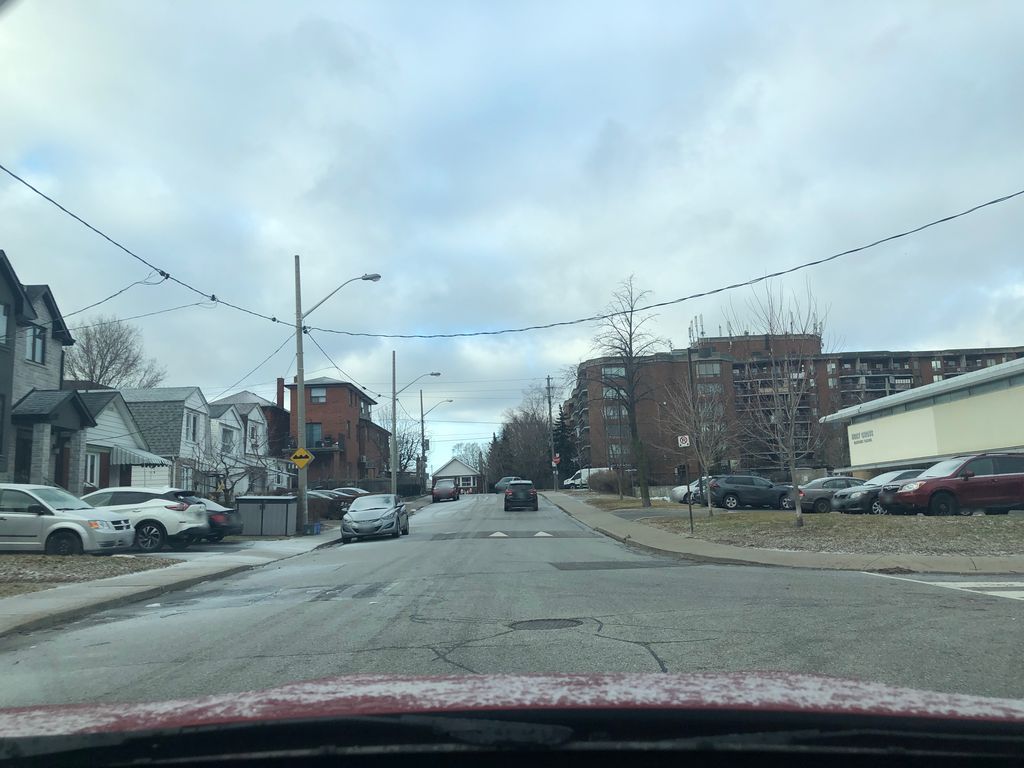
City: toronto